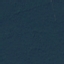
Land use / land cover class: Forest